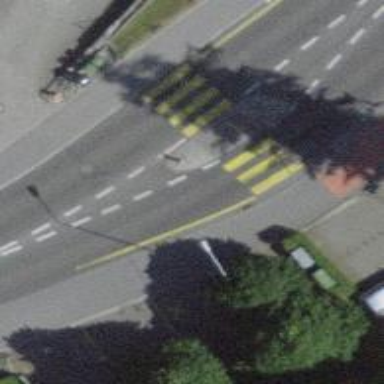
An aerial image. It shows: Footway that serves as traffic island.